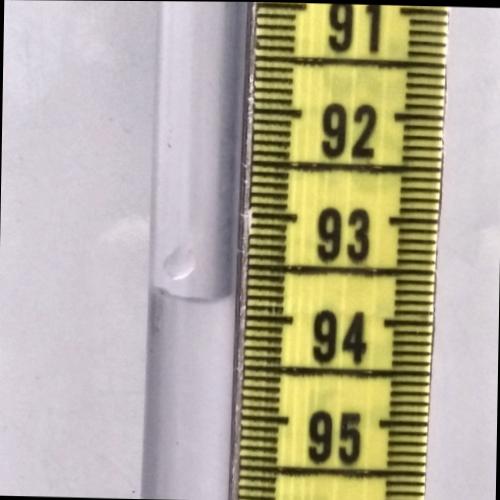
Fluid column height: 93.8 cm